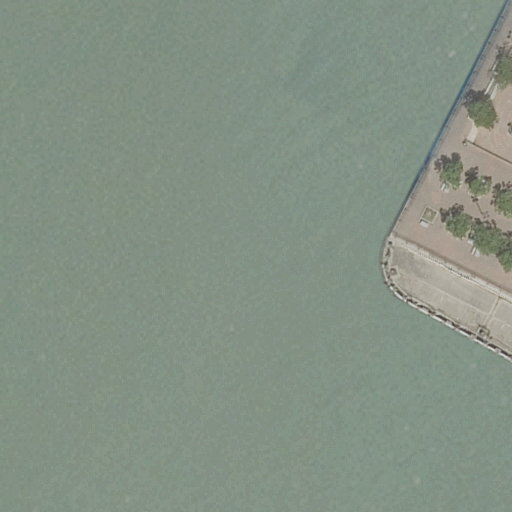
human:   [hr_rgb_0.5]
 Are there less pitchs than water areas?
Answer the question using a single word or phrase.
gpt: no

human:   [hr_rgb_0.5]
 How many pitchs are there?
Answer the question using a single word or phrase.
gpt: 1

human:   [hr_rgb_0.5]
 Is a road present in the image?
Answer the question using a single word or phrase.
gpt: yes

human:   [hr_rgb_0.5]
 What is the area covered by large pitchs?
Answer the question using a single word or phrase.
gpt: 3344m2

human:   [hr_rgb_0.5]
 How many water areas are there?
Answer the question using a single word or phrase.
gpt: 1

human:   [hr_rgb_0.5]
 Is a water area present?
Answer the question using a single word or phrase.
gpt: yes

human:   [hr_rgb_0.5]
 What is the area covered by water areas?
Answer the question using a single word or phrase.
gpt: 9385m2

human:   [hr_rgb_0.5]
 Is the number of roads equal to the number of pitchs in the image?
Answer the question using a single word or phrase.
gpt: yes

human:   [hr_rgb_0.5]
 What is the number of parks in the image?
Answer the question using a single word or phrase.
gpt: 1

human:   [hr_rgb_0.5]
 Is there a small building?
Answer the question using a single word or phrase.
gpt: no

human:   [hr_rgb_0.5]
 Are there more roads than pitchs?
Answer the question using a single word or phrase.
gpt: no

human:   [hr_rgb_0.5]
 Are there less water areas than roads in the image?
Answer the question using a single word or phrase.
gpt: no

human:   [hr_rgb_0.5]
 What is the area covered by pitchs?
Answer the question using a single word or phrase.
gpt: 3344m2

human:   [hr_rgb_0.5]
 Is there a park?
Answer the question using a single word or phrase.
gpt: yes

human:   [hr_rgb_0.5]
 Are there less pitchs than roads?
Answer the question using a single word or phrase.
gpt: no

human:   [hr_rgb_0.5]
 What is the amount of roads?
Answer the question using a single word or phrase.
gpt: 1

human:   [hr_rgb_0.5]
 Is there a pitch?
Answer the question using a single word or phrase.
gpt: yes

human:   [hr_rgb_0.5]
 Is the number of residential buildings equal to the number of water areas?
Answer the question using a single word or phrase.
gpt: no

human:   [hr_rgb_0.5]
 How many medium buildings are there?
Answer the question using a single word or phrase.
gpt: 0

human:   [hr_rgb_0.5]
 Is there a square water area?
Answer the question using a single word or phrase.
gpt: no

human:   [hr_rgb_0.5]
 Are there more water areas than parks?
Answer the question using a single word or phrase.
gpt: no

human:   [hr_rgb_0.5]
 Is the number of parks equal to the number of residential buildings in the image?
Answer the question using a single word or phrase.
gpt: no

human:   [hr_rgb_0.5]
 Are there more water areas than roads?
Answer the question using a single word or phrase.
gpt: no

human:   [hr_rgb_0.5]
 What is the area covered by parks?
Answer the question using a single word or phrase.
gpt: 5308m2

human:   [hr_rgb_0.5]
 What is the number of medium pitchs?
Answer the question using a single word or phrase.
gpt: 0

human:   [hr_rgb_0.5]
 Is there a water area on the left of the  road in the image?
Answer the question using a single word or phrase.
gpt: no

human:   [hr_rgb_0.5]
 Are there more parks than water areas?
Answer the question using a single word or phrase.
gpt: no

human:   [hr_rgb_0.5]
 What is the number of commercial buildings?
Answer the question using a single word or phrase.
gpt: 0

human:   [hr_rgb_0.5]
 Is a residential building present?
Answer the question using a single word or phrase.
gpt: no

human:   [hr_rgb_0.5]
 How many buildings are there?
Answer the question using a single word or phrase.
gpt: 0

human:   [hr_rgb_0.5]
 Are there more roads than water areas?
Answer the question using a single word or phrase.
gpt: no

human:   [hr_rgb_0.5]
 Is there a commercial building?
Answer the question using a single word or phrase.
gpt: no

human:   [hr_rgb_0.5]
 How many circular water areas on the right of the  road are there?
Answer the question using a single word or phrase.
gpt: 0

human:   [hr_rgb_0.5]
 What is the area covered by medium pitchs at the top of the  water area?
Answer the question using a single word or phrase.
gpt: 0m2

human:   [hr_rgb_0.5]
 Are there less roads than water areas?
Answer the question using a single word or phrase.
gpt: no

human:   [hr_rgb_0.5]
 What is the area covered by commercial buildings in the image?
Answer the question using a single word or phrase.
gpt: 0m2

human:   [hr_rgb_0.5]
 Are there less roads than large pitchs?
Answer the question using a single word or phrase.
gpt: no

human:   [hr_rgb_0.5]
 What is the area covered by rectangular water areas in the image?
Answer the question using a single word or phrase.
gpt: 9385m2

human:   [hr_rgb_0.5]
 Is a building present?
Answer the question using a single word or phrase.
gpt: no

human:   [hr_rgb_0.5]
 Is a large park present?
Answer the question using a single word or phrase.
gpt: yes

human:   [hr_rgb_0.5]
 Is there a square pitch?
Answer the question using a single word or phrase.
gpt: no

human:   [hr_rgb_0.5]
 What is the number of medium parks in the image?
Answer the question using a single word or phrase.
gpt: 0

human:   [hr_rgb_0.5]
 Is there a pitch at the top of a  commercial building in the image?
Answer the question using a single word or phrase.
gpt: no

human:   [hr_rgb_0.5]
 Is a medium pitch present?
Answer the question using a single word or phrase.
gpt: no

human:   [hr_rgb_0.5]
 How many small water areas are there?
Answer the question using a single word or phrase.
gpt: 0

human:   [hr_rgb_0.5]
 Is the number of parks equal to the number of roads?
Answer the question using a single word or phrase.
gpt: yes

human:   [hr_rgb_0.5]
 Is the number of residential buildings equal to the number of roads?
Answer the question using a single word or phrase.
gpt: no

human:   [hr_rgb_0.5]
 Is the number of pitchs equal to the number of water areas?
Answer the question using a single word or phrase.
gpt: yes

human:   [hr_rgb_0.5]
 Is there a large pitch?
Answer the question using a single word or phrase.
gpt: yes

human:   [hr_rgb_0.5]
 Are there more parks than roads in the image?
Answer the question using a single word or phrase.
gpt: no

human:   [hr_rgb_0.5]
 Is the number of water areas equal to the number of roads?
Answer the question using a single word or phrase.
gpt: yes

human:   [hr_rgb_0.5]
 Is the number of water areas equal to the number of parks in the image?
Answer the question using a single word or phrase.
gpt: yes

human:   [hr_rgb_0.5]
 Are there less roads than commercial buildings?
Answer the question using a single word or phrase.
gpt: no

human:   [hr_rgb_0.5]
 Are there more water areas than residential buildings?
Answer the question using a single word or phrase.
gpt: yes

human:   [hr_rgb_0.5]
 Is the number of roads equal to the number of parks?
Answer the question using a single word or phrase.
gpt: yes

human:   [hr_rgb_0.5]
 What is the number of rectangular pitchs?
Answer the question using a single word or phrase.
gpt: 1

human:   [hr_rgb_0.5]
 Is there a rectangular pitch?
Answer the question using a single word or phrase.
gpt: yes

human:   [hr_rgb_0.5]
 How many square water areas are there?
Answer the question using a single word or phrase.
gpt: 0

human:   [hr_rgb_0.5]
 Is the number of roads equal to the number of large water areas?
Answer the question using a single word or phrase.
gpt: yes

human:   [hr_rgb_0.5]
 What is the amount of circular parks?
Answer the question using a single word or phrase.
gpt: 0

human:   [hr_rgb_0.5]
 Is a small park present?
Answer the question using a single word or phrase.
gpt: no

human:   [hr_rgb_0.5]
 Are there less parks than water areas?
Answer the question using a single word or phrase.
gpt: no

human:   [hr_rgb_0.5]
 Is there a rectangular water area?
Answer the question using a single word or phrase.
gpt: yes

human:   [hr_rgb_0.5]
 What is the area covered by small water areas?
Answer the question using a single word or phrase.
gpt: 0m2